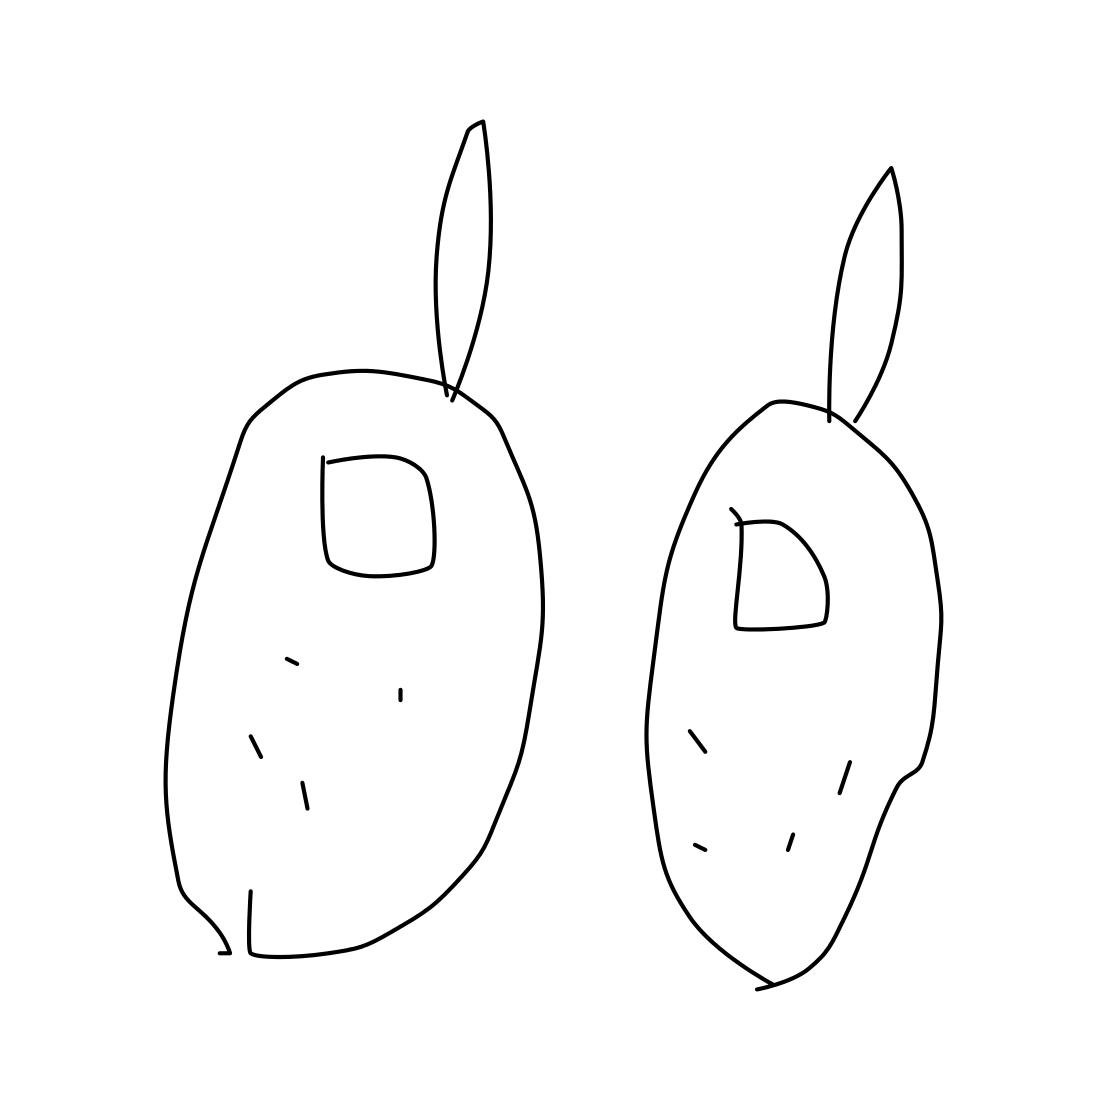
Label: walkie talkie